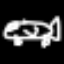
Label: airplane